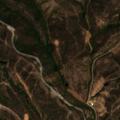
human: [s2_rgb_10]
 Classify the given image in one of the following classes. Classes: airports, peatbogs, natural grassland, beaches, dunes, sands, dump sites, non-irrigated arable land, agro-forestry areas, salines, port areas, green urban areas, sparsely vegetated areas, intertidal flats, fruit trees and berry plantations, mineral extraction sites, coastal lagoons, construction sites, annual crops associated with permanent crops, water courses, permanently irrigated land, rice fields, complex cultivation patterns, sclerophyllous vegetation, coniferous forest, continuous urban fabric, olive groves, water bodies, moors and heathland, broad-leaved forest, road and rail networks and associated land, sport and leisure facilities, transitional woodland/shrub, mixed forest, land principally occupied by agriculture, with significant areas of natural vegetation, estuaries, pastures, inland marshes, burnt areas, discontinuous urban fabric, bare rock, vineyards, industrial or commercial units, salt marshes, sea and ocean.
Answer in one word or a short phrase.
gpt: broad-leaved forest, transitional woodland/shrub